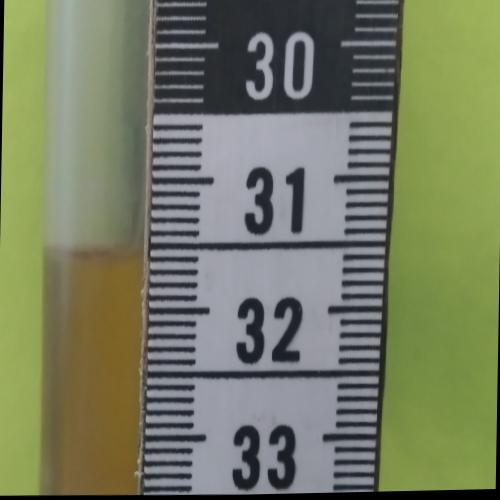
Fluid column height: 31.6 cm